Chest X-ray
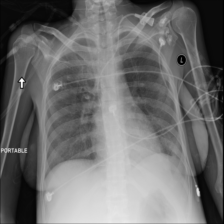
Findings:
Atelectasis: negative
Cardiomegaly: negative
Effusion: positive
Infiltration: negative
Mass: negative
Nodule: positive
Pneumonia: negative
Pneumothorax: negative
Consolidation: negative
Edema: negative
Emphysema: negative
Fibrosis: negative
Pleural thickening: negative
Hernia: negative